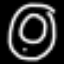
Label: donut